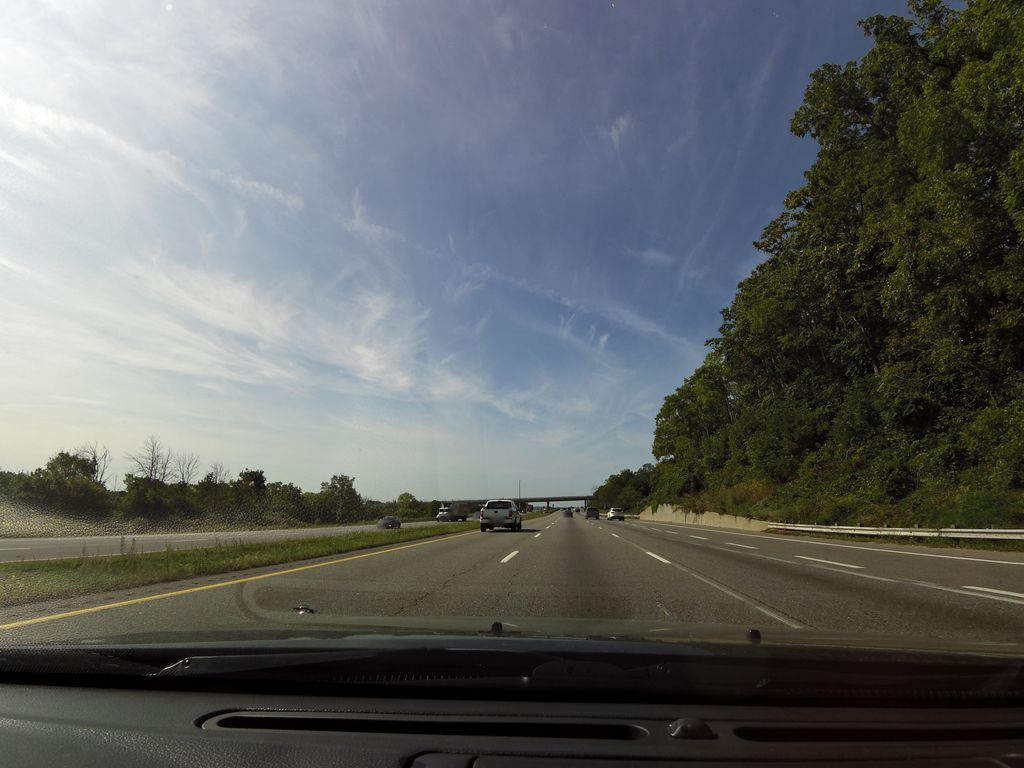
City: hamilton